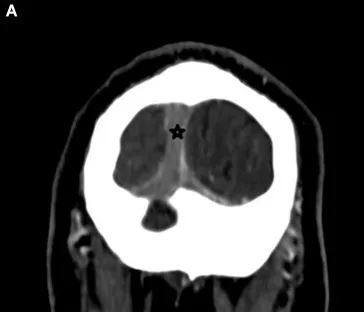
Cerebral sinus vein thrombosis at presentation. Star mark signifies sinus vein thrombosis. (A) Occluded sagittal sinus, coronal view, CT venography.
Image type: radiology (ct)